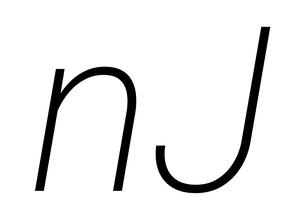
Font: Roboto-Italic_ExtraLight_Italic